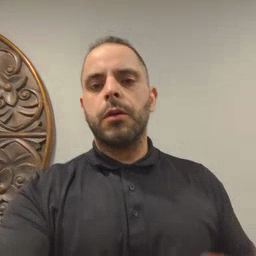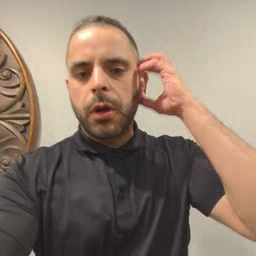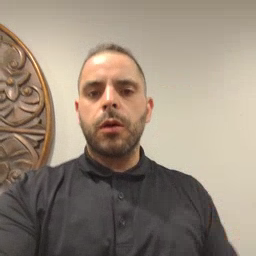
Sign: radio